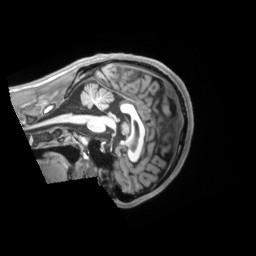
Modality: T1w
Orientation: sagittal
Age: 22
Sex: male
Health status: ill
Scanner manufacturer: siemens
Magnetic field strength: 3 T
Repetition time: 2.2 s
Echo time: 0.00157 s